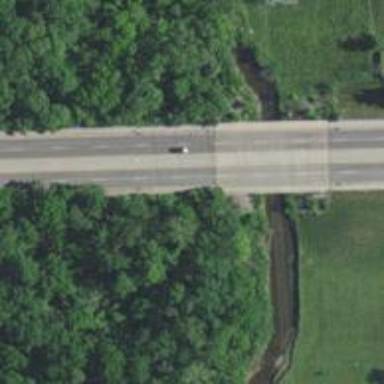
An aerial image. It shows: Primary highway crossing over bridge.